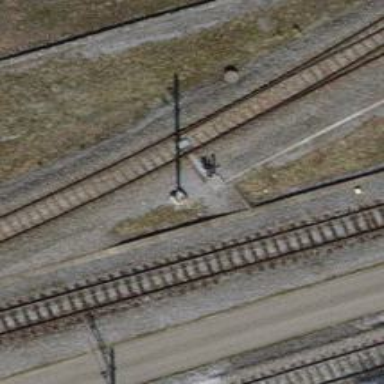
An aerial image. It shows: Railway switch.